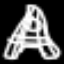
Label: The Eiffel Tower